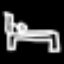
Label: bed